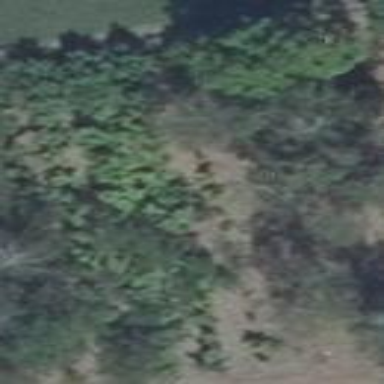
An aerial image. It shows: Patch of scrub vegetation.